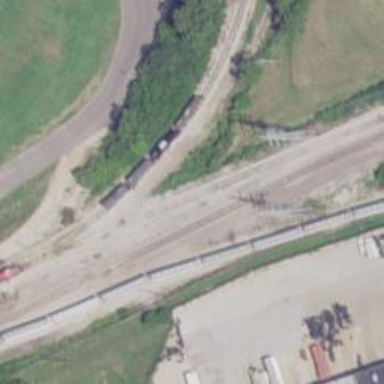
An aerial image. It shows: Rail spur service.